Question: I do have sharing FB/Twitter in my app, using this code :
'''
SLComposeViewController *vc = [SLComposeViewController composeViewControllerForServiceType:SLServiceTypeFacebook];
'''
It works fine, when user doesn't have FB/Twitter, it prompt below alert :

Now, I do have Facebook integration / login. and I need to check first whether this particular device has Facebook account or not. my goes :
'''
if ([SLComposeViewController isAvailableForServiceType:SLServiceTypeFacebook])
{
[self connectFB];
}
else{
//show alert
}
'''
I want to show alert similar to what Social Framework was showing above. I can create alert my self, but I cannot direct user to go to Facebook Settings when user click on Settings button (not possible).
Is there any code to show pragmatically alert like above ?
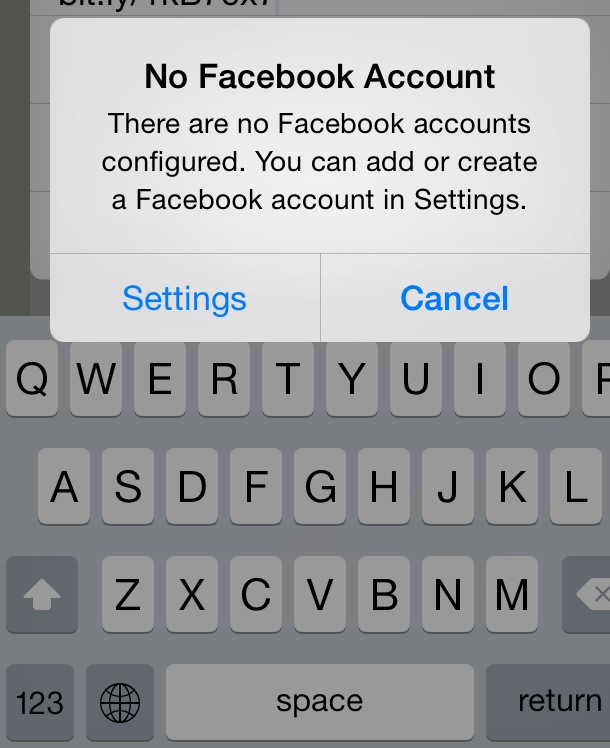
Answer: No, you cannot show it. You can go ahead and popup the SLComposeViewController to send a message and it will display the alert, but then you will see the compose UI behind the alert, which may or may not be okay with you.